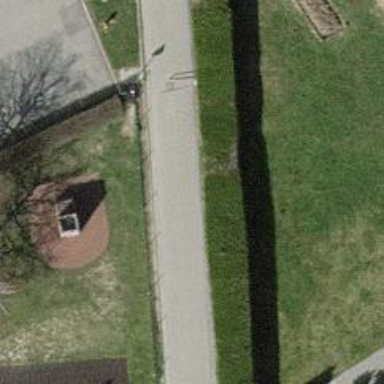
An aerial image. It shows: Bollard.